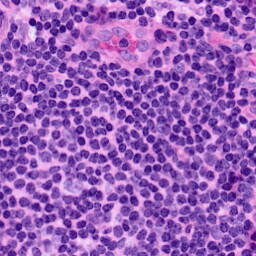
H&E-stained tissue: LymphNode